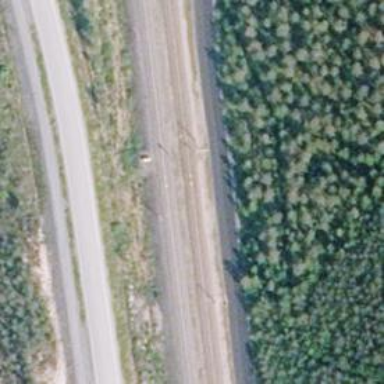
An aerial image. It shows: Railway track with continuous electrified contact line.